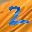
Label: 2